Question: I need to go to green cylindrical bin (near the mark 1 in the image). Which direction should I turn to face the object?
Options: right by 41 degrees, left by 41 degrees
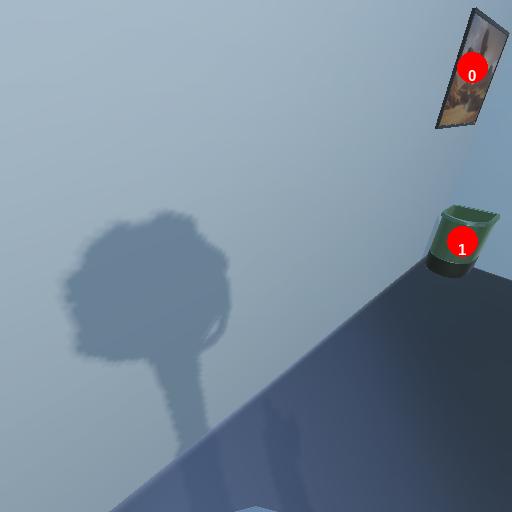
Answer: right by 41 degrees